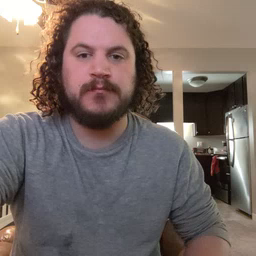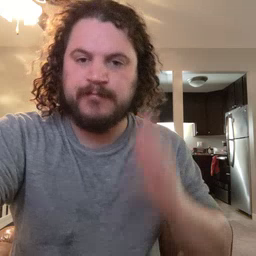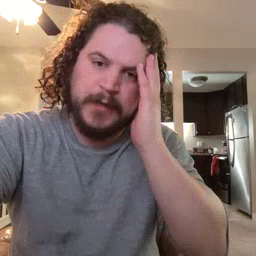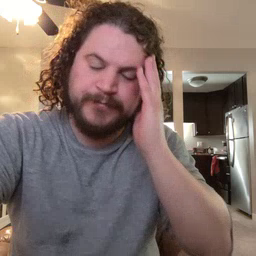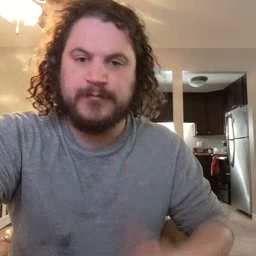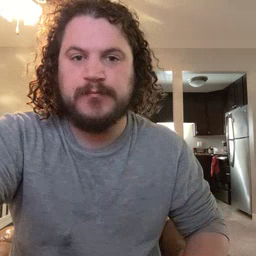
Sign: bed